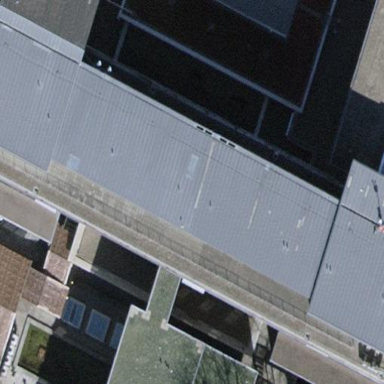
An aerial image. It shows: Hospital building with flat roof.